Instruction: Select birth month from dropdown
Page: traveler
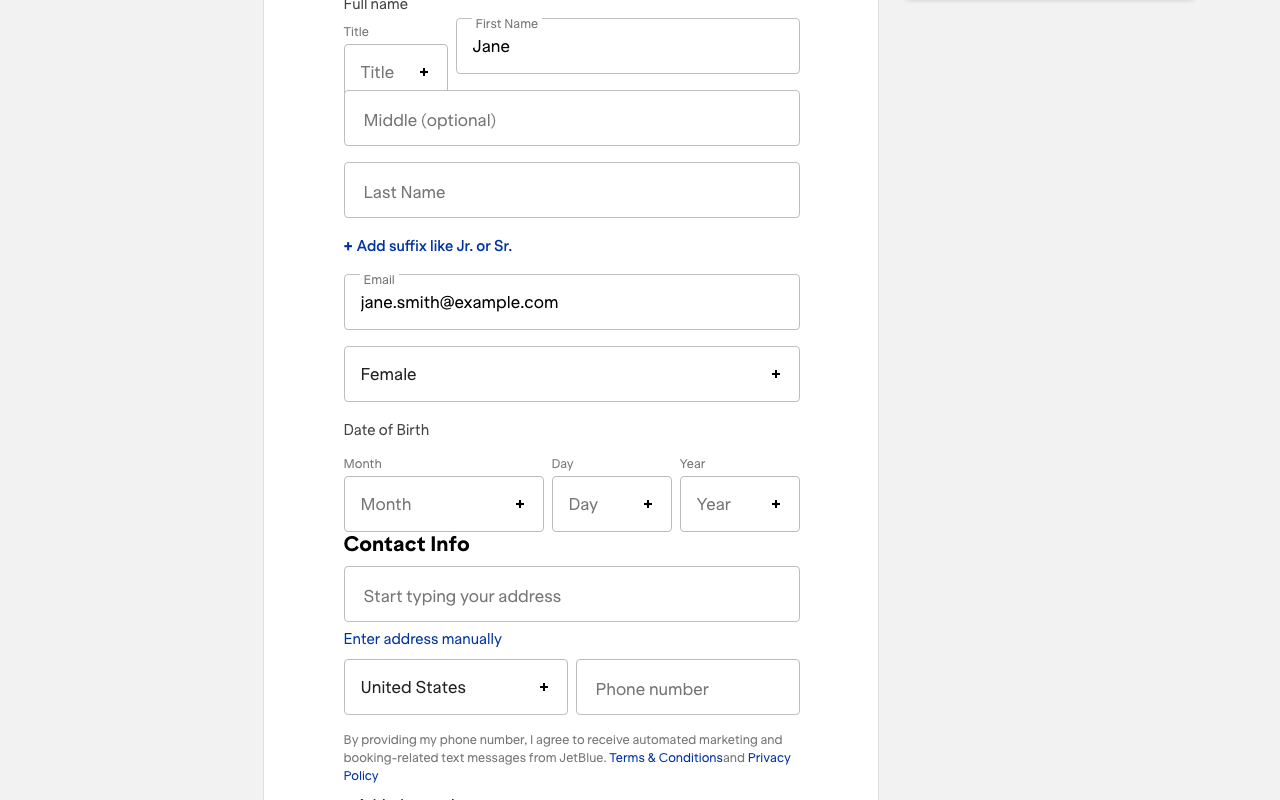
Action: click